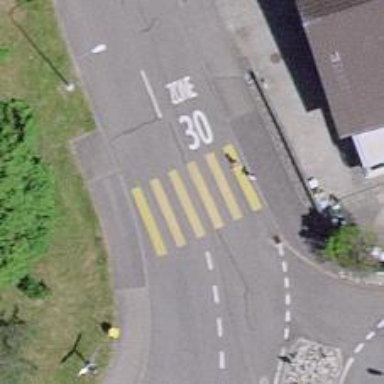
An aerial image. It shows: Marked zebra crossing on the road.